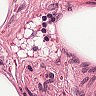
Metastatic tissue present: no